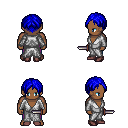
a pixel art fantasy rpg character, male body template, human, dark skin, white robe, magenta pants, blue parted hairstyle, maroon shoes, dagger, four views (front, back, left, right), 2x2 character sprite sheet, small pixel art, hard edges, no anti-aliasing